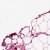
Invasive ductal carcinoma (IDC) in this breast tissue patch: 0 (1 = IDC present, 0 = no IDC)